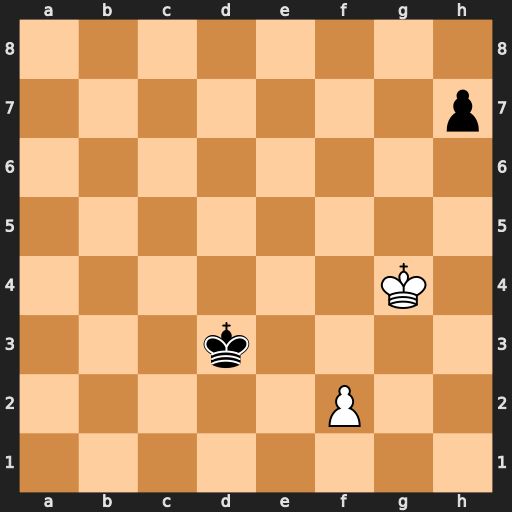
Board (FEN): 8/7p/8/8/6K1/3k4/5P2/8
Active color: w
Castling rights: -
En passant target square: -
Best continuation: f4 Ke4 f5 Kd5 Kh5 Kd6 Kh6 Ke5 Kg5 h6+ Kg6 h5 f6